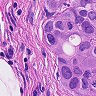
Metastatic tissue present: yes